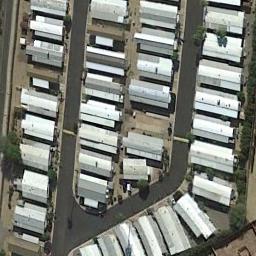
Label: mobile_home_park